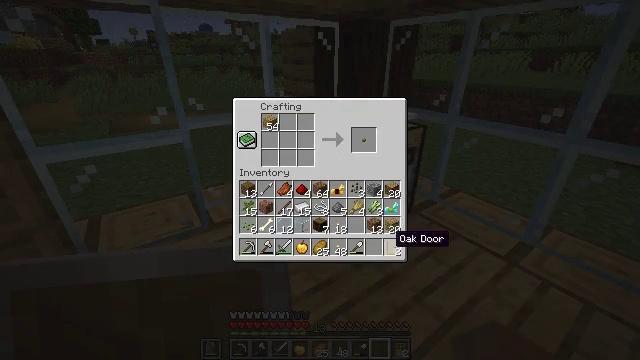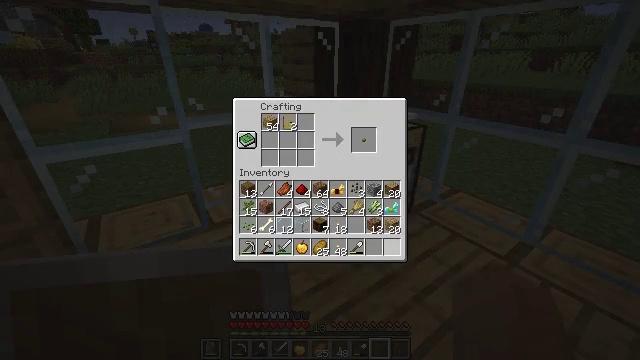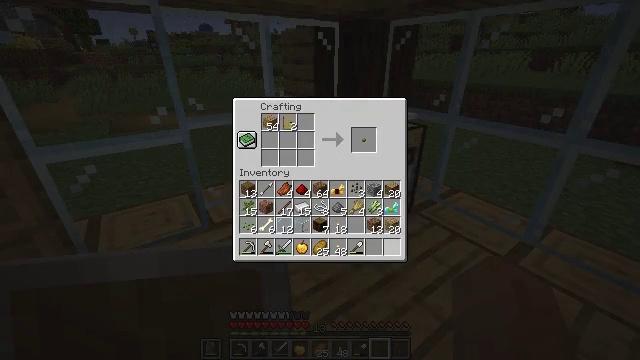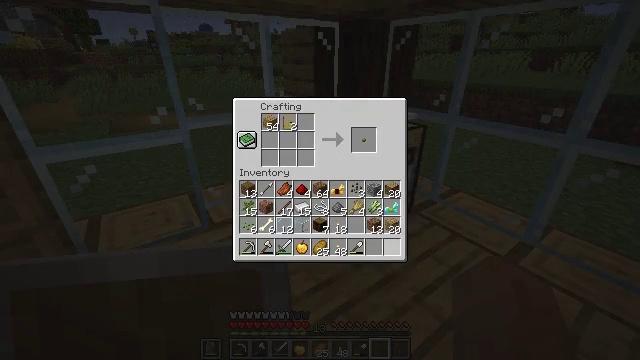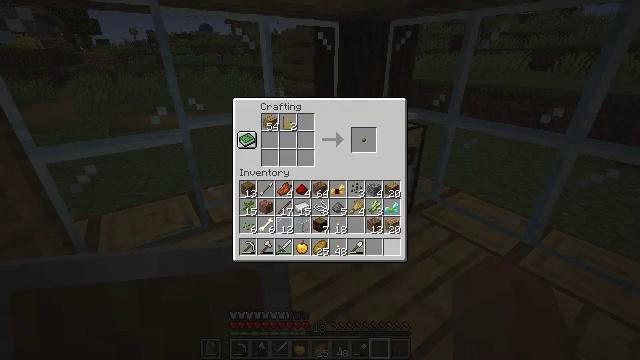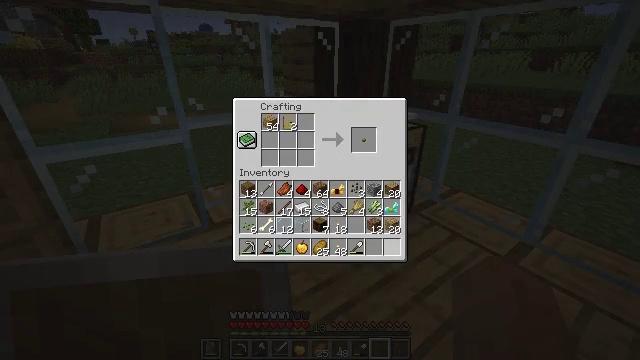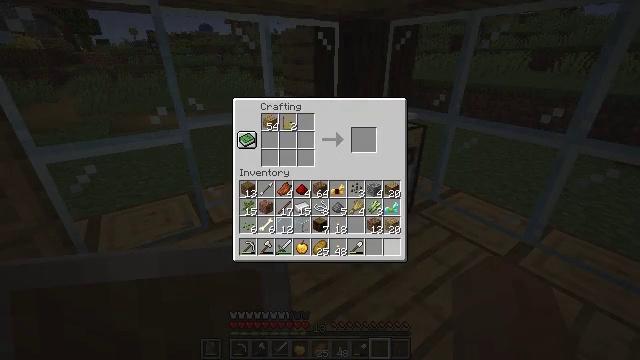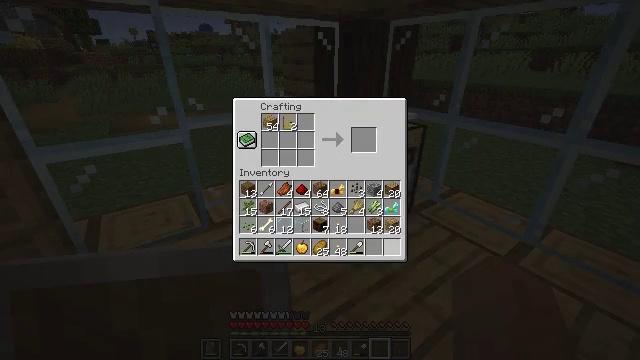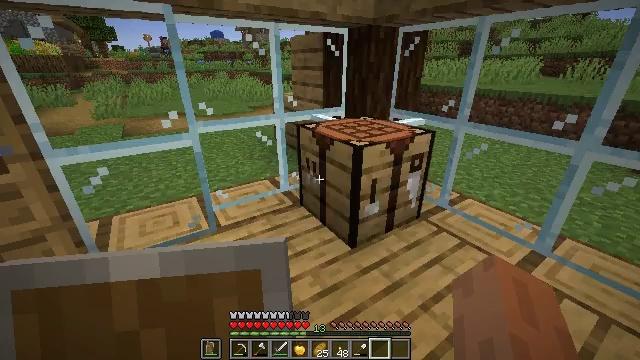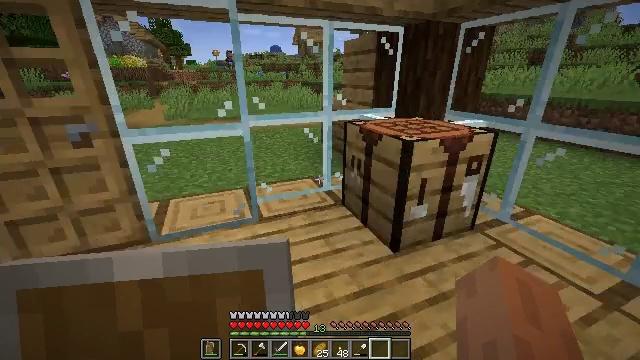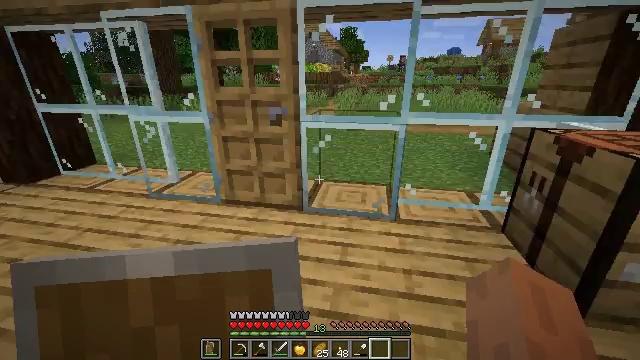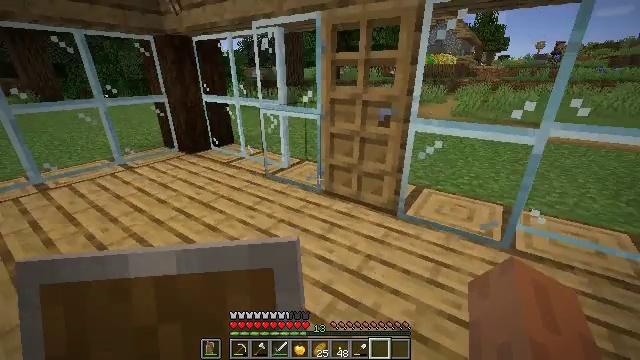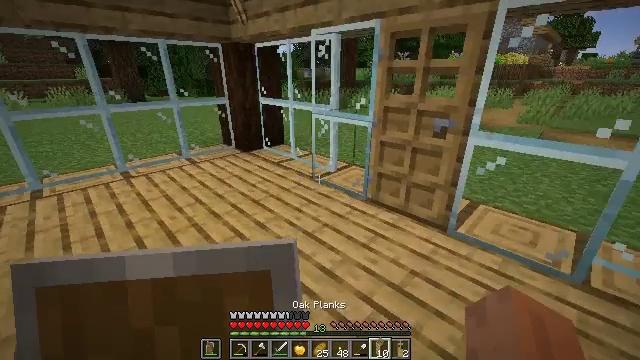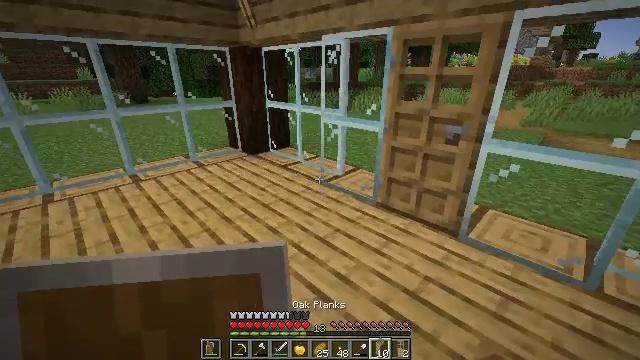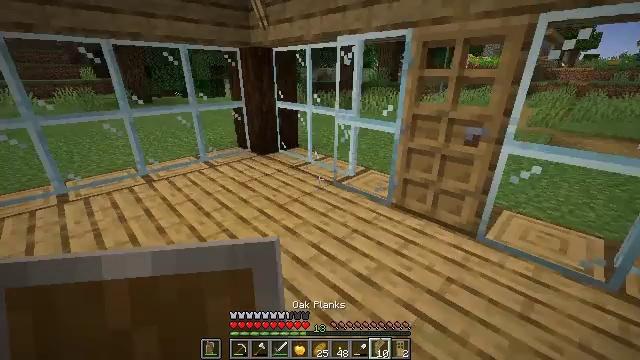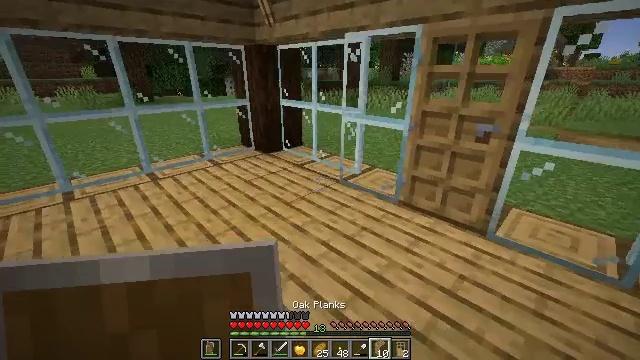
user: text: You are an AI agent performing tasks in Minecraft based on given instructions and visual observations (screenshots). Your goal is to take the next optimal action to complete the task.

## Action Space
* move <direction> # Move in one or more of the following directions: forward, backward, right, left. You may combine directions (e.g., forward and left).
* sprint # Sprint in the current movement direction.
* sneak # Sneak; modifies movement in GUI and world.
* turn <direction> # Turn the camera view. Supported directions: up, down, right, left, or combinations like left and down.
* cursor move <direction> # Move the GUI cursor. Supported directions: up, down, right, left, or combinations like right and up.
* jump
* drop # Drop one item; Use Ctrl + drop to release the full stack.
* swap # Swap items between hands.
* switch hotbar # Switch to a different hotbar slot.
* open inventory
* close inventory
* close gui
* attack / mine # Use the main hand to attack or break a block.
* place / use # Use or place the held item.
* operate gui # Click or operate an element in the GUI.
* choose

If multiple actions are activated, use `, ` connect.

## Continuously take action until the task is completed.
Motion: motion action
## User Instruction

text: Left click on the blast furnace to break it.
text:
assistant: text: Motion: sneak, operate gui
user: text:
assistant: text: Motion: sneak, operate gui
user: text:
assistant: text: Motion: sneak, operate gui
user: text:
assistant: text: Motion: sneak
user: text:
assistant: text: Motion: sneak
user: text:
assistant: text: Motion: sneak
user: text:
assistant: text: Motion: sneak
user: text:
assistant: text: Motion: sneak, cursor move left and up
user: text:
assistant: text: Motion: sneak, turn left and up, close gui
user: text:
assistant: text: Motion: turn left, open inventory
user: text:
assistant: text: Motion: turn left and down
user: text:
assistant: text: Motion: move left, turn left
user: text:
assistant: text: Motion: move left
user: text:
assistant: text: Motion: move left
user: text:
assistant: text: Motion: move left
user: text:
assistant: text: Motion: move left
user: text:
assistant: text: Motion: move forward and move left
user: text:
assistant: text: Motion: move forward and move left
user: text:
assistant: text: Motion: move forward and move left, turn right and up
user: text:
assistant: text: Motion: move forward, turn right and up
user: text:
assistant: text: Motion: move forward, turn right and up
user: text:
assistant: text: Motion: move forward
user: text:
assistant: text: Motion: move forward
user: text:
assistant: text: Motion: no_op
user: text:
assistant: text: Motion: no_op
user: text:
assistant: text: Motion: turn right and up
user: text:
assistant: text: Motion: turn right and up
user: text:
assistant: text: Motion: turn right and up
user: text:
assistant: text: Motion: no_op
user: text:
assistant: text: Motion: no_op